Interaction volume radius: 5 \u00c5
Interaction volume height: 20 \u00c5
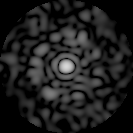
Disorder parameter: 0.8683